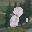
Label: 8